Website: walmart
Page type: billing-address
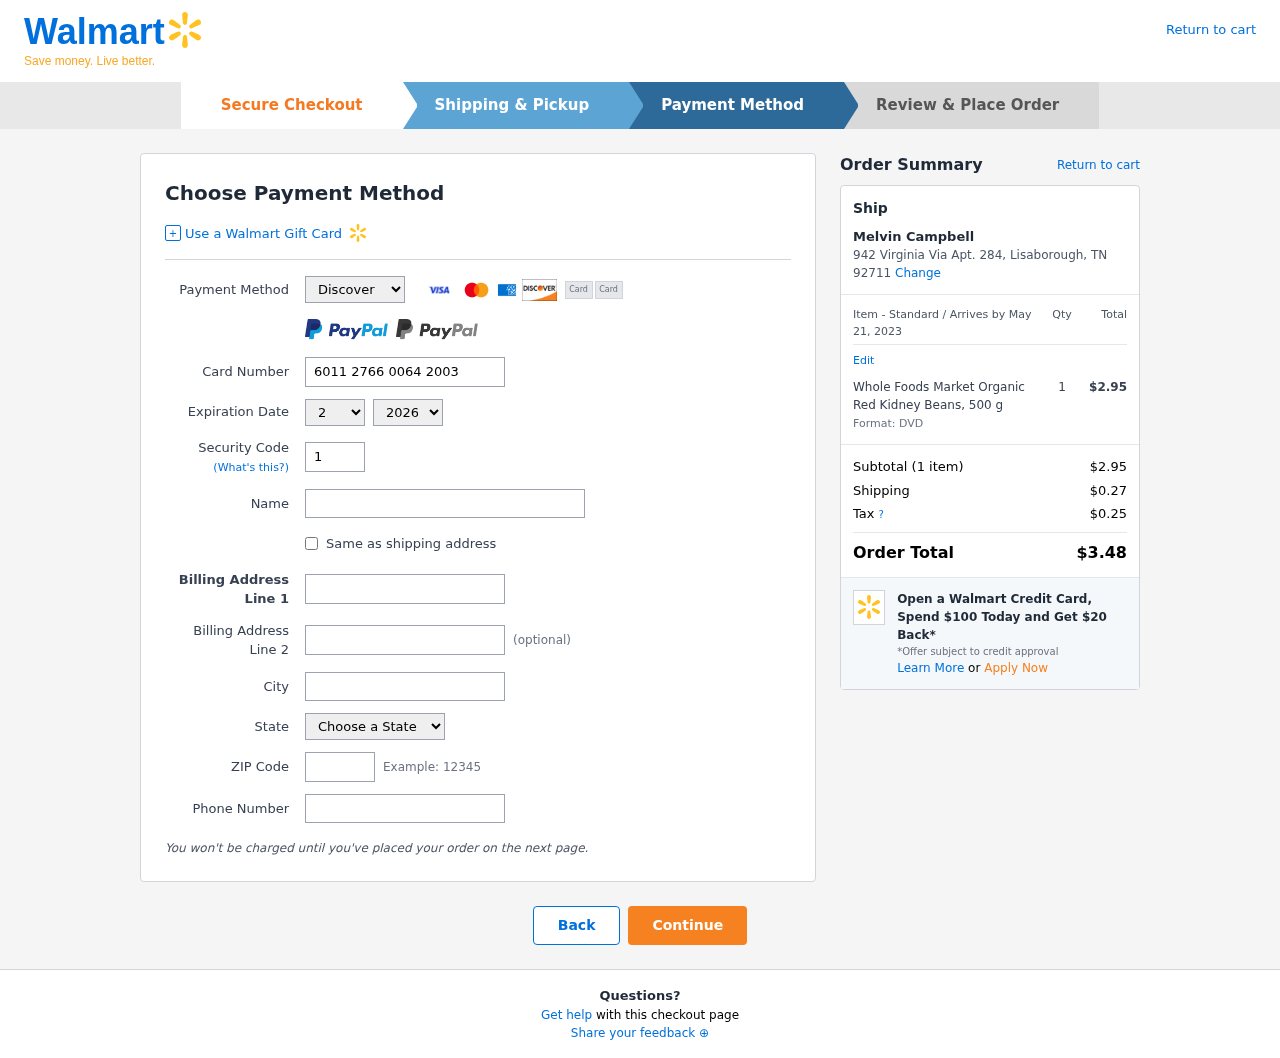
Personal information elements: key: PII_CARD_CVV
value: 198
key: PII_CARD_EXPIRY_MONTH
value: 02
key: PII_CARD_EXPIRY_YEAR
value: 26
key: PII_CARD_NUMBER
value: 6011 2766 0064 2003
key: PII_CARD_TYPE
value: Discover
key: PII_CITY
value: Lisaborough
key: PII_CITY_STATE_ZIP
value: Lisaborough, TN 92711
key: PII_FULLNAME
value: Melvin Campbell
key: PII_PHONE
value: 5587465092
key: PII_POSTCODE
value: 92711
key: PII_STATE
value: Tennessee
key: PII_STREET
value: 942 Virginia Via Apt. 284
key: PII_FULLNAME2
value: Melvin Campbell
Product elements: key: PRODUCT1_NAME
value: Whole Foods Market Organic Red Kidney Beans, 500 g
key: PRODUCT1_PRICE
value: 2.95
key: PRODUCT1_QUANTITY
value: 1
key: PRODUCT1_DESC
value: Format: DVD
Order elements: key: ORDER_DELIVERY_DATE
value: May 21, 2023
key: ORDER_NUM_ITEMS
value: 1
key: ORDER_SUBTOTAL
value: $2.95
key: ORDER_SHIPPING_COST
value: $0.27
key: ORDER_TAX
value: $0.25
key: ORDER_TOTAL
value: $3.48